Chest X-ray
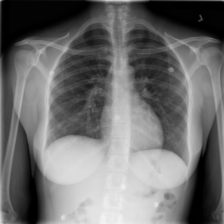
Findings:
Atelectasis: negative
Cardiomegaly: negative
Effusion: negative
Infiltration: negative
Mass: negative
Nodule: positive
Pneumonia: negative
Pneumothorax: negative
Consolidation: negative
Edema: negative
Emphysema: negative
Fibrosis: negative
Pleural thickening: negative
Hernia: negative